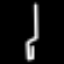
Label: fork